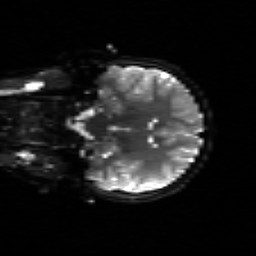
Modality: sbref
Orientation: coronal
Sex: female
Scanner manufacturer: siemens
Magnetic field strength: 3 T
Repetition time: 5 s
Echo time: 0.071 s